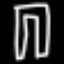
Label: pants